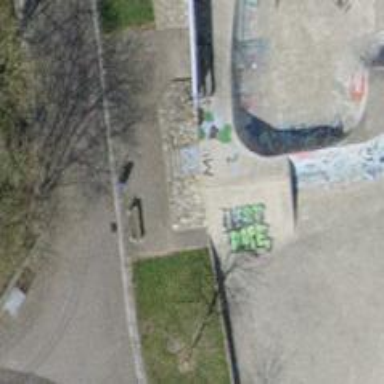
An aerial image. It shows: Brown bench.